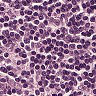
Metastatic tissue present: no